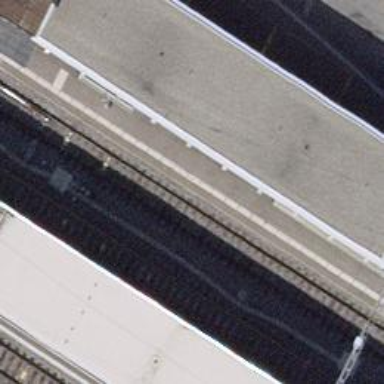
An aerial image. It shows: Railway switch.